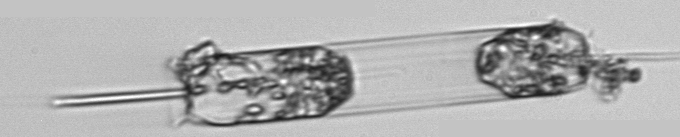
Label: Ditylum_brightwellii